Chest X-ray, PA view. Patient: 78 years old, sex M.
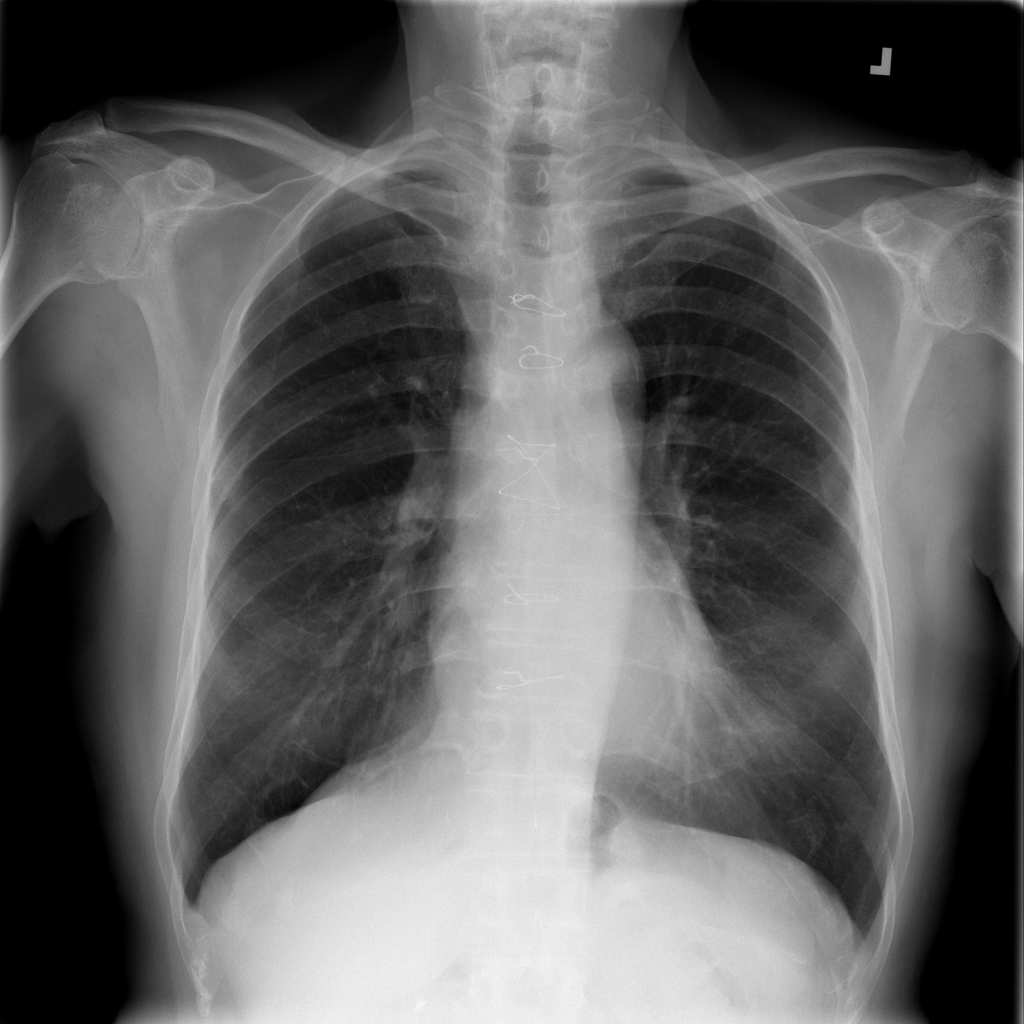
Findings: No Finding